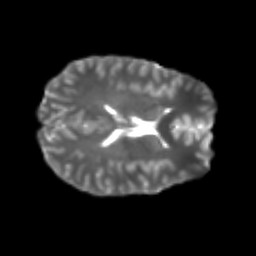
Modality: T2w
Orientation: axial
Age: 22
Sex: male
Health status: healthy
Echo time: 0.074 s